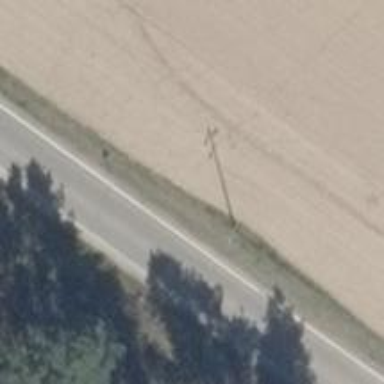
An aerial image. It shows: Power pole.